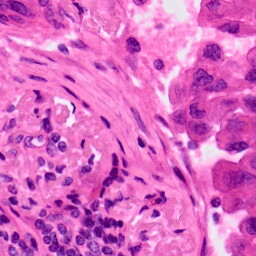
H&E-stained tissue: Lung